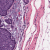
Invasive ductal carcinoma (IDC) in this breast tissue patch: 0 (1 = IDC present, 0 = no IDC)